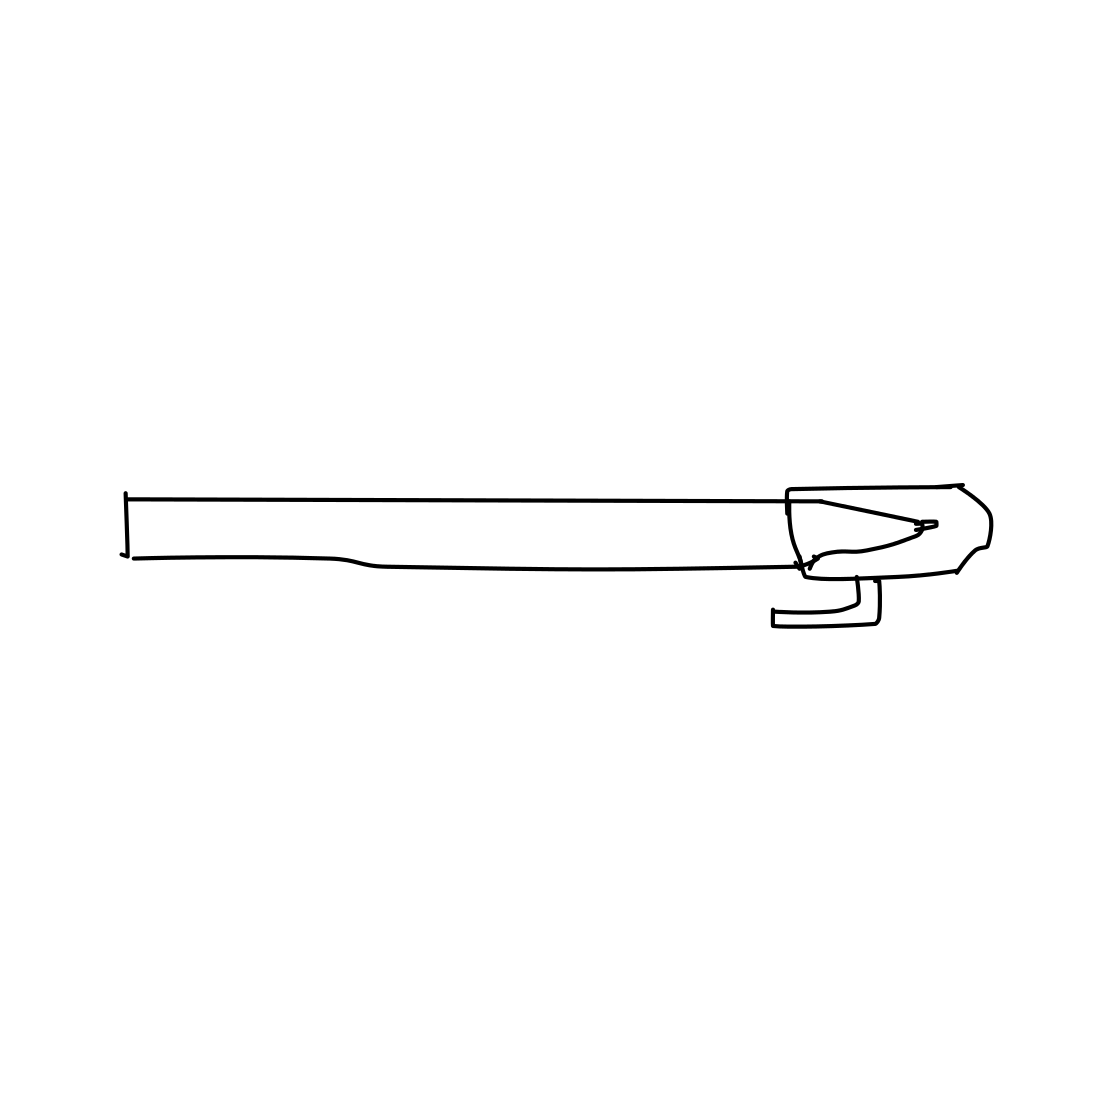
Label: pen